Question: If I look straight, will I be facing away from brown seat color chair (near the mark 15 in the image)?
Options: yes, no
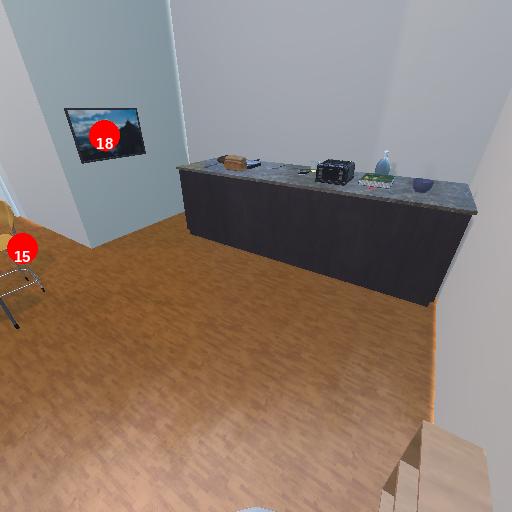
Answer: yes